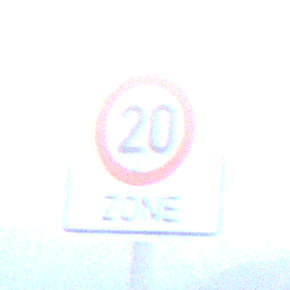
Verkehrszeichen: BeginnZone20
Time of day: SunriseSunset
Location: Outdoor (RoadRail)
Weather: Clear
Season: NotSpecified
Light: Natural